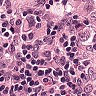
Metastatic tissue present: yes